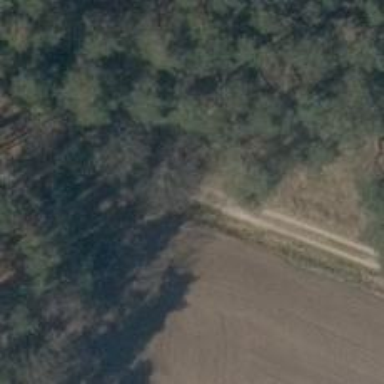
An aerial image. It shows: Dirt track road with grade 4 track type.